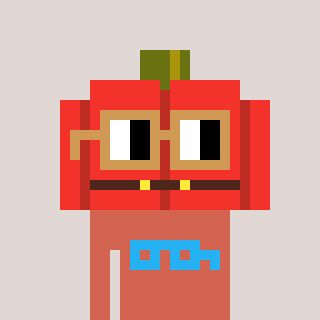
a pixel art character with square brown glasses, a pumpkin-shaped head and a peachy-colored body on a warm background